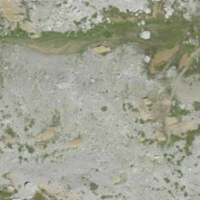
EUNIS habitat code: 48
Species observed at this site:
Gentiana bavarica